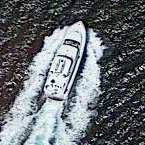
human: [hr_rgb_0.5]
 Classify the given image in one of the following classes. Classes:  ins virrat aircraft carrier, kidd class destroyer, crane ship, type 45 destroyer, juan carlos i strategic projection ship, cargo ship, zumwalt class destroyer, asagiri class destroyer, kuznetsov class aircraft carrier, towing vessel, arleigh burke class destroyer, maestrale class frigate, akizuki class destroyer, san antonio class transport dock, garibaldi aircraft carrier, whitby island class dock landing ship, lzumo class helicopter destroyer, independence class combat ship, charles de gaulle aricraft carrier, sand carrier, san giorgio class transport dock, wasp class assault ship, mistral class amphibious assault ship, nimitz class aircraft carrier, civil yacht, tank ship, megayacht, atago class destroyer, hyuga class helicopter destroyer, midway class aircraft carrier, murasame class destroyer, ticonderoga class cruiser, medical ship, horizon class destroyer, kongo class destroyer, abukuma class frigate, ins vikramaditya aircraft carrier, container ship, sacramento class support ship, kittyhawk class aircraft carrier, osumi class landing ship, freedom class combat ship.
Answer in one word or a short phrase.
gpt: Civil yacht